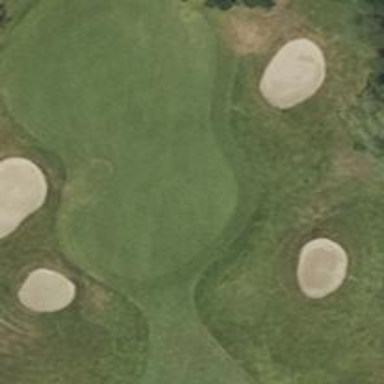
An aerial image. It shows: Golf green.